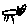
Label: cat